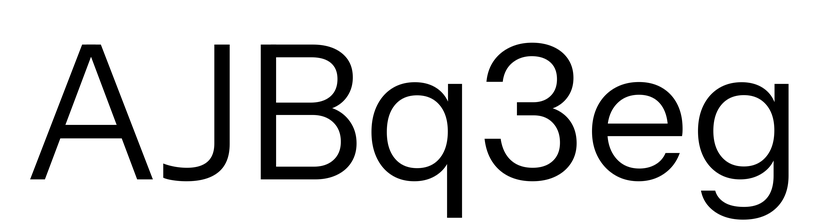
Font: InstrumentSans_Regular